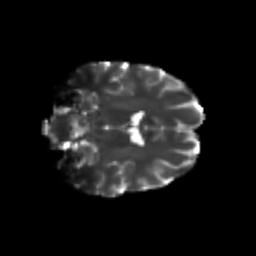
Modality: T2w
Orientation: coronal
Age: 23
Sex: female
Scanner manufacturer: siemens
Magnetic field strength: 3 T
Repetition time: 3.5 s
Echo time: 0.104 s